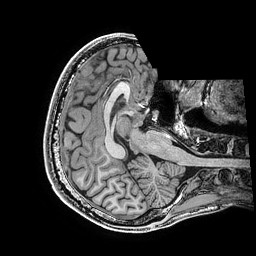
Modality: T1w
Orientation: axial
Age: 22
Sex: male
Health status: healthy